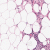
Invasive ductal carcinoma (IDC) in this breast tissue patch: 0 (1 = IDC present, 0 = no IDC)